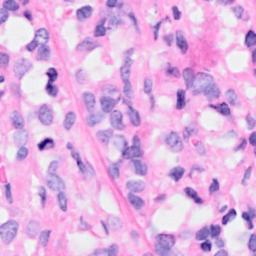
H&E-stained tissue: Breast